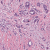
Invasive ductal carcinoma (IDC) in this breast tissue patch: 1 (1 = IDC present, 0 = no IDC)